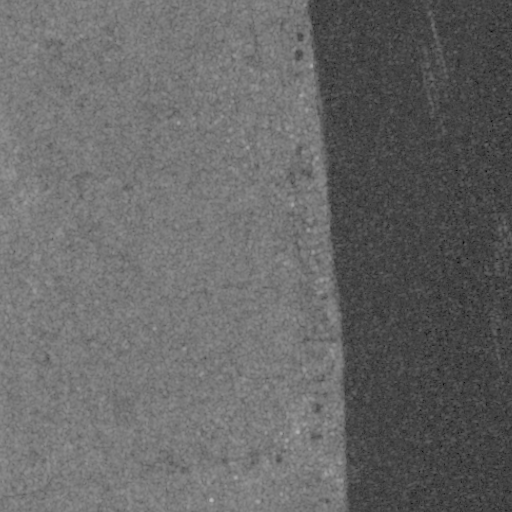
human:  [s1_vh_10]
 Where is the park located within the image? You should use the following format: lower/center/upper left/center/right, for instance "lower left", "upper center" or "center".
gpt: The park is located in the lower center of the image.
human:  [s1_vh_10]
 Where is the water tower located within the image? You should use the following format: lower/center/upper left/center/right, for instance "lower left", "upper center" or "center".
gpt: The water tower is located in the upper center of the image.
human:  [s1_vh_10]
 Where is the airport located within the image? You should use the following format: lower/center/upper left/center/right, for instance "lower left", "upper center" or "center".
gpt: There is no airport in the image.

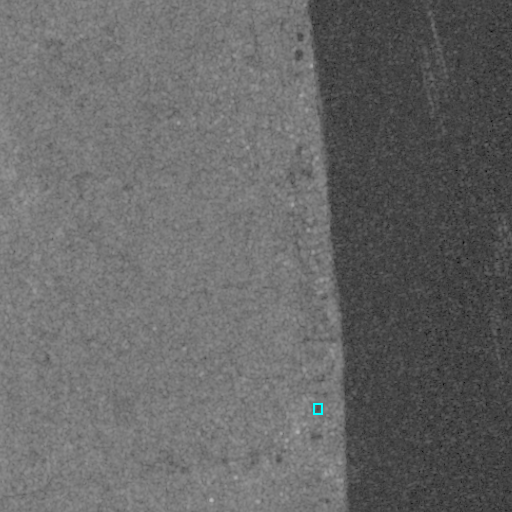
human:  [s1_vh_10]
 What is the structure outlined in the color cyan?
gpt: The structure outlined in cyan is a park.
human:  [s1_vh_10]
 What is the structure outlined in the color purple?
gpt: There is no purple outline.